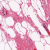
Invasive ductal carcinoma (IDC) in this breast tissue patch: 0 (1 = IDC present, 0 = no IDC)